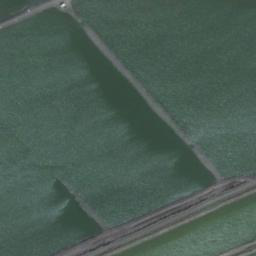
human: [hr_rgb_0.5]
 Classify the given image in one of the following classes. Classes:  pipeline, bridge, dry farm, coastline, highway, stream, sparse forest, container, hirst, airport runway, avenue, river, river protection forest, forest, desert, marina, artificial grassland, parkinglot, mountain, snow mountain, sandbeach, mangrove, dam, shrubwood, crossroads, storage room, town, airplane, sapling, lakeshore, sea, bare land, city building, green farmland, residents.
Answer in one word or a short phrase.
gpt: green farmland